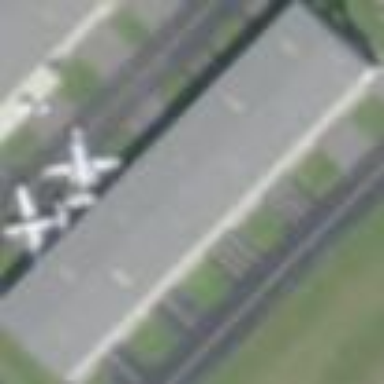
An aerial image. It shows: Building that is hangar at the airport.